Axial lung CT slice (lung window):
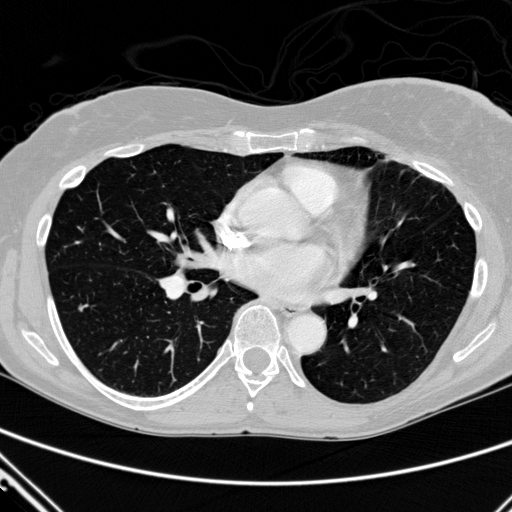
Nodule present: yes
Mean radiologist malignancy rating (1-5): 2.5